Question: I am working on a book which has a lot of code in the JAGS modelling language. In JAGS, the user can specify the distribution the data are supposed to have originated from, and priors for the parameters. The operator used to do this is the tilde '~'. For example
'''
model{
for(i in 1:n){
speed[i] ~ dnorm(mu, tau)
}
mu ~ dnorm(0, 0.000001)
}
'''
I am formatting the code in the book using the 'listings' package which is pretty awesome. However, I would like the tilde character to be formatted in the same way as it is on this page - centered in the "height" of the text. This is what I get from listings

I am assuming there is a section for operators, but I have not been able to find one.
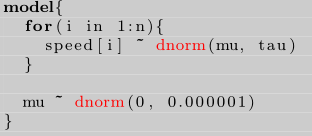
Answer: You could use another font for the tilde:
'''
\documentclass{article}
\usepackage[T1]{fontenc}
\usepackage{listings}
\lstset{
basicstyle=\ttfamily,
literate={~}{{\fontfamily{ptm}\selectfont \textasciitilde}}1
}
\begin{document}
\begin{lstlisting}
model{
for(i in 1:n){
speed[i] ~ dnorm(mu, tau)
}
mu ~ dnorm(0, 0.000001)
}
\end{lstlisting}
\end{document}
'''
<URL>